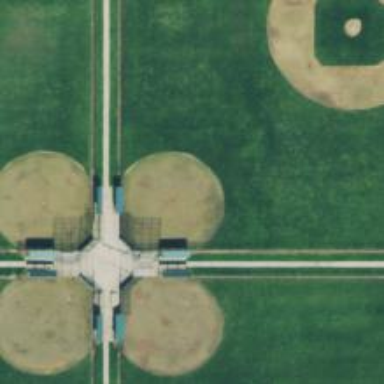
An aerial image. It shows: Pitch designated for baseball and softball activities.